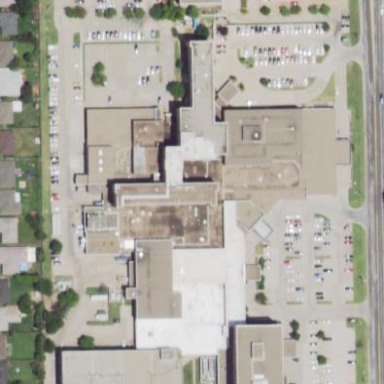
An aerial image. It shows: Healthcare facility identified as hospital.